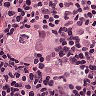
Metastatic tissue present: yes